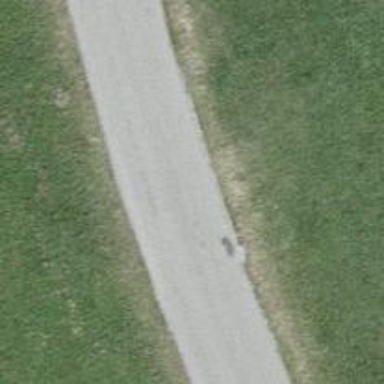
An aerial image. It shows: Unclassified road with asphalt surface.